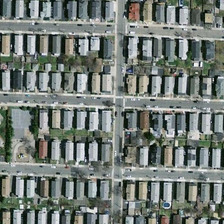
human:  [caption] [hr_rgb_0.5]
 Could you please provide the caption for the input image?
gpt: many buildings and some green trees are in two sides of four roads in a dense residential area .

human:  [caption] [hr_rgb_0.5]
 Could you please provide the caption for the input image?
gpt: many buildings and some green trees are in two sides of four roads in a dense residential area .

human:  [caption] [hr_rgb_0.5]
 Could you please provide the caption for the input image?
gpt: many buildings and some green trees are in two sides of four roads in a dense residential area .

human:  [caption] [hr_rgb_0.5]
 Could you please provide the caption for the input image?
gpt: many buildings and some green trees are in two sides of four roads in a dense residential area .

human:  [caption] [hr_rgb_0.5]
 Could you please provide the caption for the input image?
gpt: many buildings and some green trees are in two sides of four roads in a dense residential area .